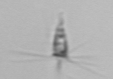
Label: Calciopappus